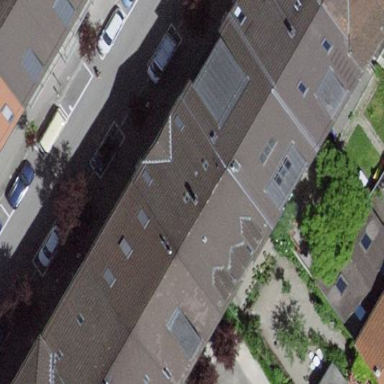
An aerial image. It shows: Apartment building with gabled roof made of roof tiles.